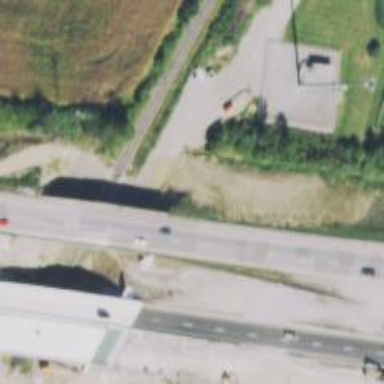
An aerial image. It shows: Motorway with embankment.